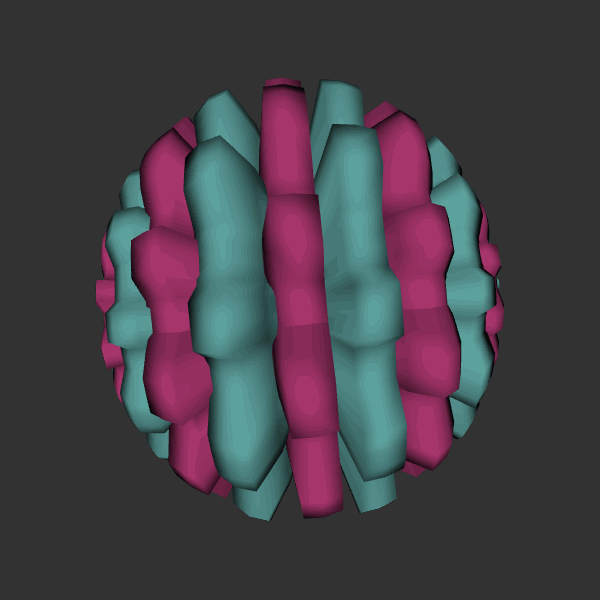
Background: dark